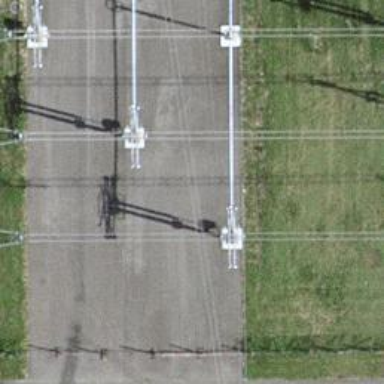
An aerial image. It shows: Switch used for power control.